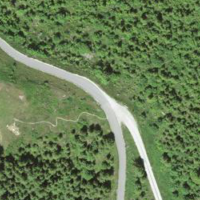
EUNIS habitat code: 43
Species observed at this site:
Heliothis peltigera
Zootoca vivipara